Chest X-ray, PA view. Patient: 42 years old, sex F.
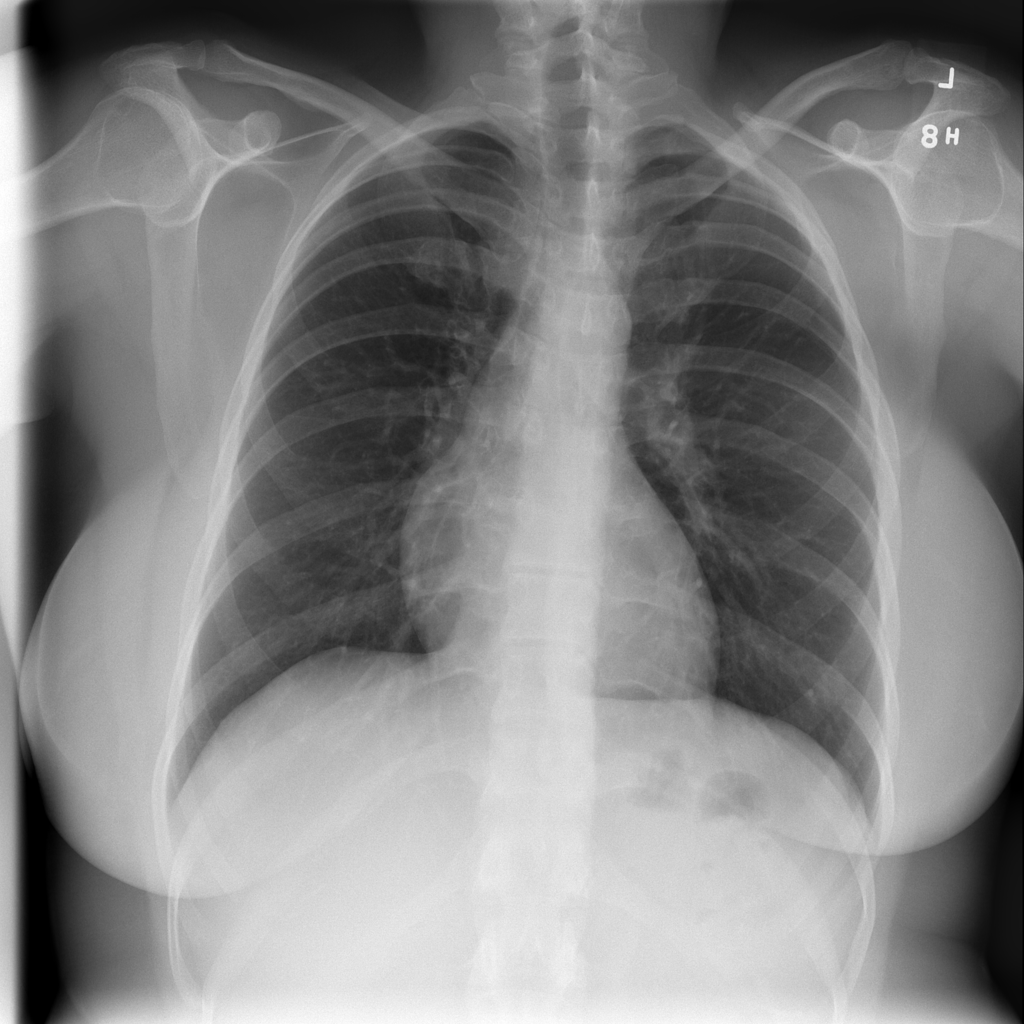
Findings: No Finding